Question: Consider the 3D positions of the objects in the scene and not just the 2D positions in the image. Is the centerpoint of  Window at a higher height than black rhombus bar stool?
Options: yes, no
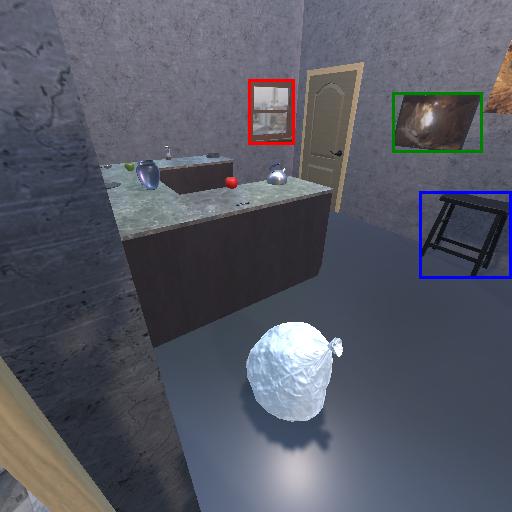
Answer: yes